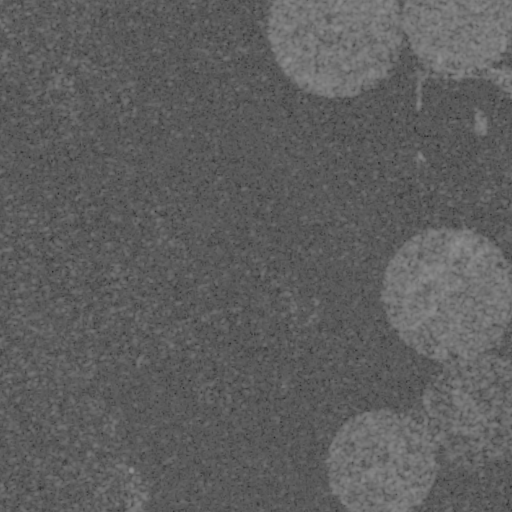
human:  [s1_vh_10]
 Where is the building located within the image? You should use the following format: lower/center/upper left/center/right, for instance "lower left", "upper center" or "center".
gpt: The building is located in the upper right of the image.
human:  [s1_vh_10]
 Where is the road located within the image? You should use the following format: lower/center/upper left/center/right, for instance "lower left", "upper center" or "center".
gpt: The road is located in the upper right of the image.
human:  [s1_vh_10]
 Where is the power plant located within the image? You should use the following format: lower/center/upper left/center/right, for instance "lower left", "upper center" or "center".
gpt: There is no power plant in the image.

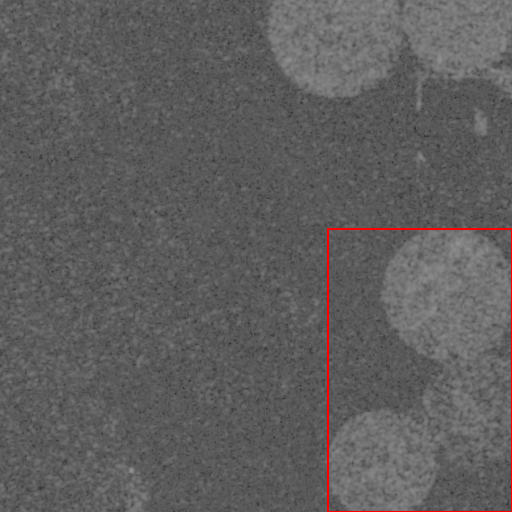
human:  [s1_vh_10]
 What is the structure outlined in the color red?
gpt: The structure outlined in red is a crop field.
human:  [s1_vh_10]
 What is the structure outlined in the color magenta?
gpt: There is no magenta outline.